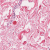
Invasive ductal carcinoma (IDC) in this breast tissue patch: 0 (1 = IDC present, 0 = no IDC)